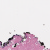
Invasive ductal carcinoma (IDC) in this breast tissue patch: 0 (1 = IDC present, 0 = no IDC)